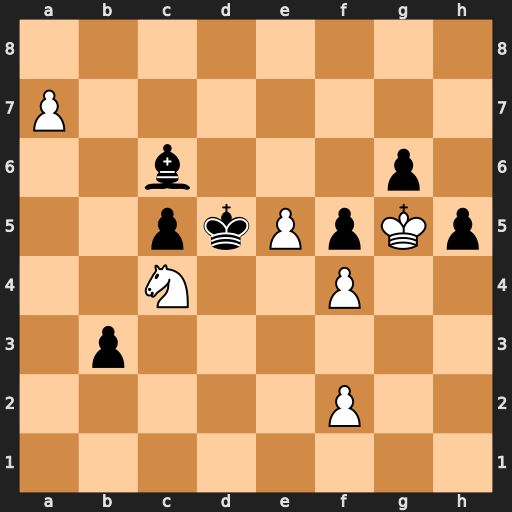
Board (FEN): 8/P7/2b3p1/2pkPpKp/2N2P2/1p6/5P2/8
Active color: w
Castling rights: -
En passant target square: -
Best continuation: Na5 Ba8 Nxb3